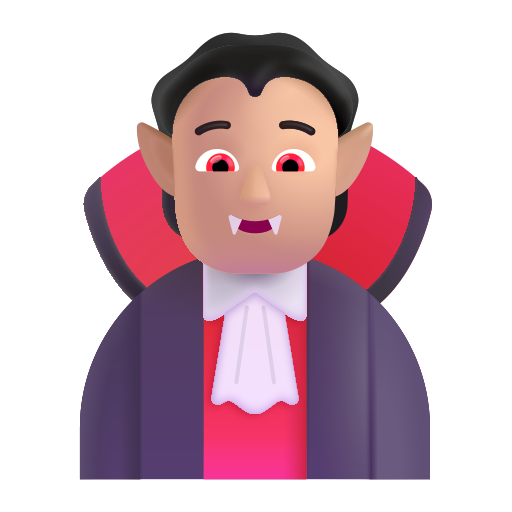
person vampire color  light